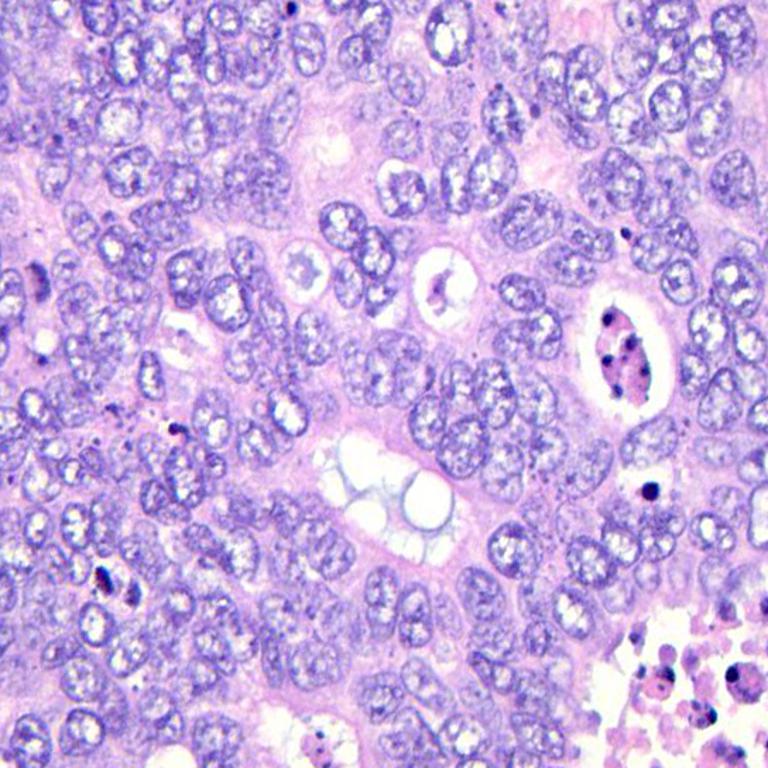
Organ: colon
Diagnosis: adenocarcinomas